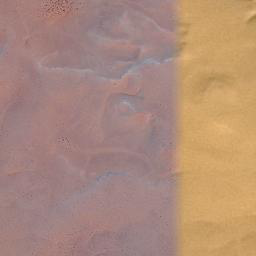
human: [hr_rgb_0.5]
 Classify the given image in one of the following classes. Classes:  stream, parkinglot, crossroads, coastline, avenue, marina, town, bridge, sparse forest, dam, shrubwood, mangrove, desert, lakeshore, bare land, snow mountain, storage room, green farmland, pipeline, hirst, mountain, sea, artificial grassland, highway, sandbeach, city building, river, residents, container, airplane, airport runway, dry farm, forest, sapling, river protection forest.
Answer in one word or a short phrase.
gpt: desert